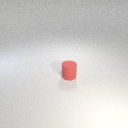
small red rubber cylinder